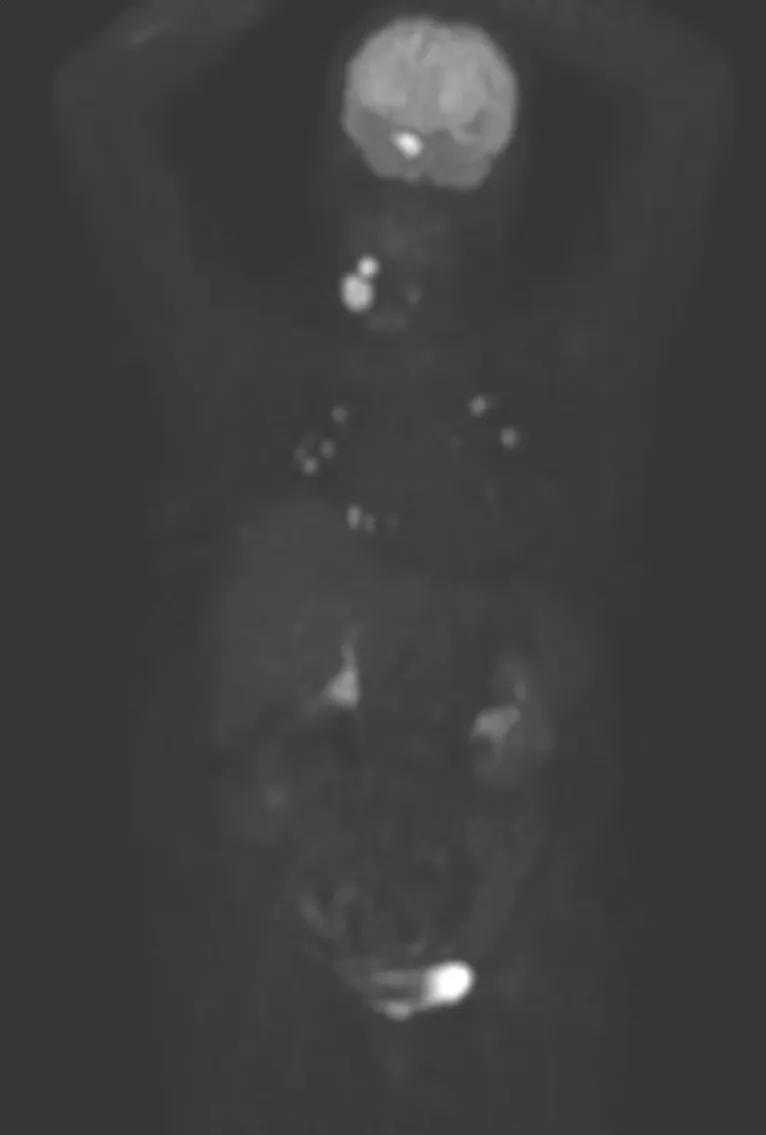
18FDG PET/CT performed before lenvatinib administration. Besides the numerous bilateral lung metastases, note the intense uptake by two locally recurrent lesions in the neck and by the cavernous sinus metastasis.
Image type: radiology (ct)